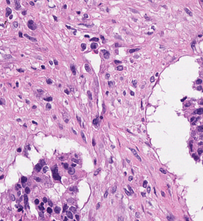
Tumor epithelial tissue: yes
Tumor-associated stroma tissue: yes
Normal tissue: no